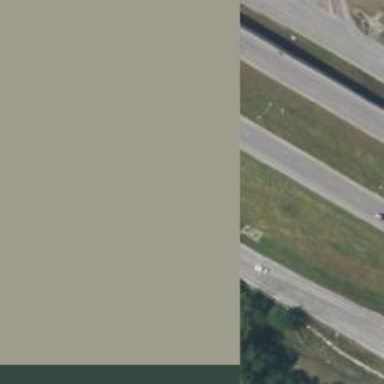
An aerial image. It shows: Secondary road with frontage road alongside.